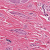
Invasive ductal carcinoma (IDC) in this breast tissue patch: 0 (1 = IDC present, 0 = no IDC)